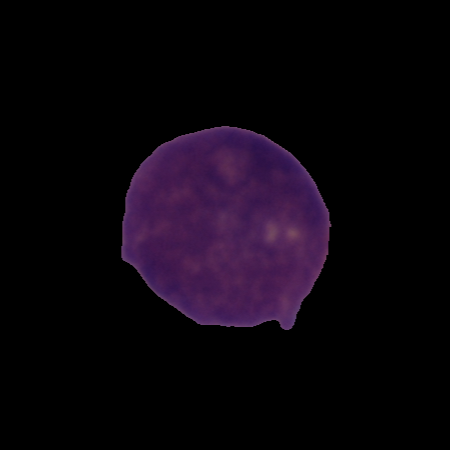
Label: cancer